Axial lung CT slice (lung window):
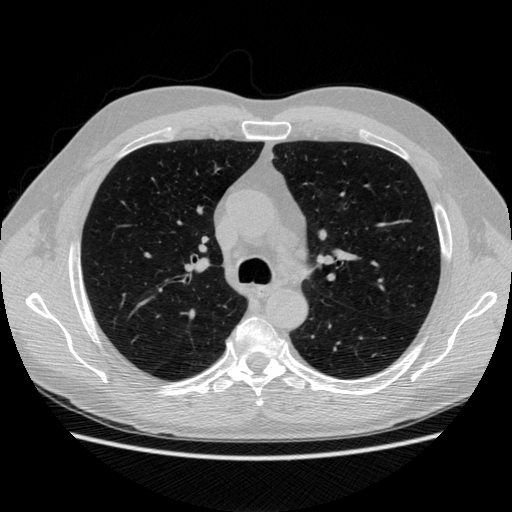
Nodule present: no